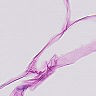
Metastatic tissue present: no